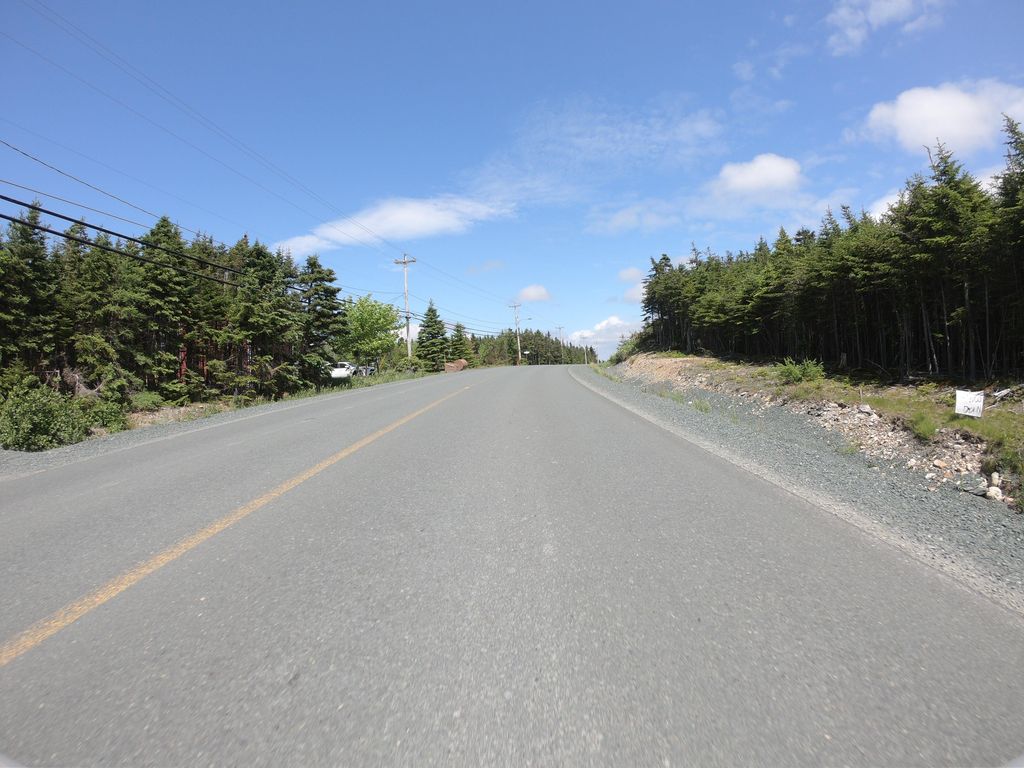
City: st_johns